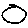
Label: circle